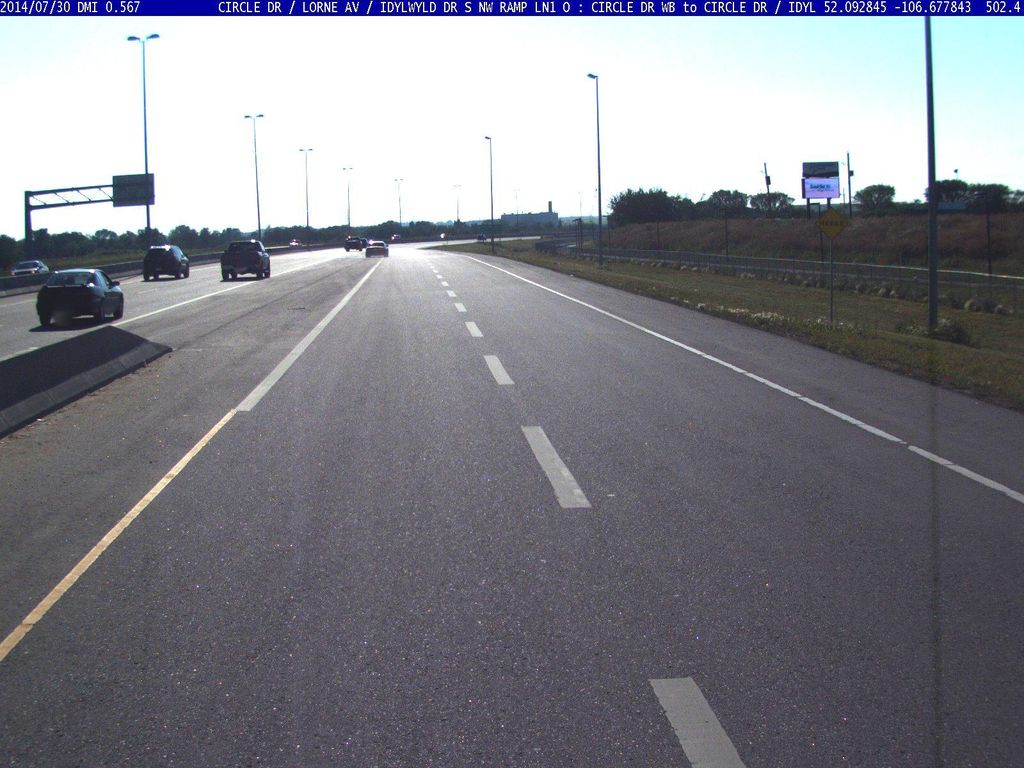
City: saskatoon